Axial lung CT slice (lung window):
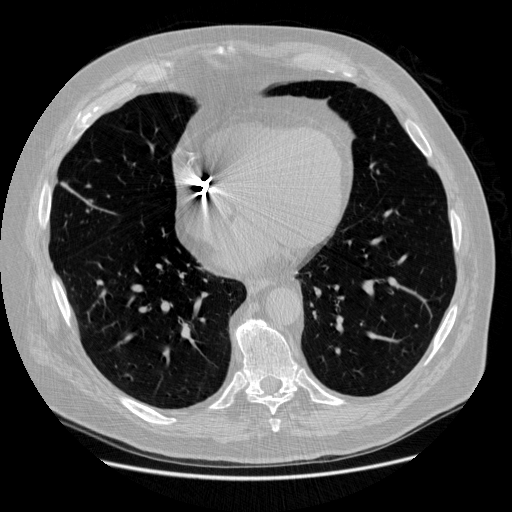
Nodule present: no